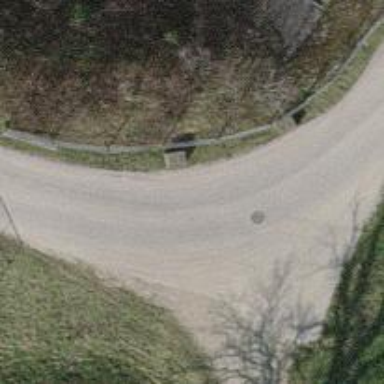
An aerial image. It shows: Compacted driveway that serves as service road.